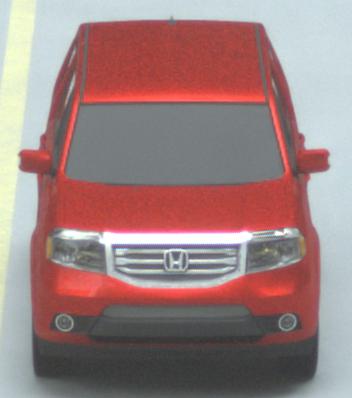
Make: Honda
Model: Pilot
Detailed model: Gen. 2 Facelift
Model produced from: 2012
Model produced until: 2015
Doors: 5
Color: red
Road condition: dry road
Daytime: midday
Contrast: medium contrast